Aerial crown-view tile of a tropical tree (Barro Colorado Island, Panama), acquired 20250414:
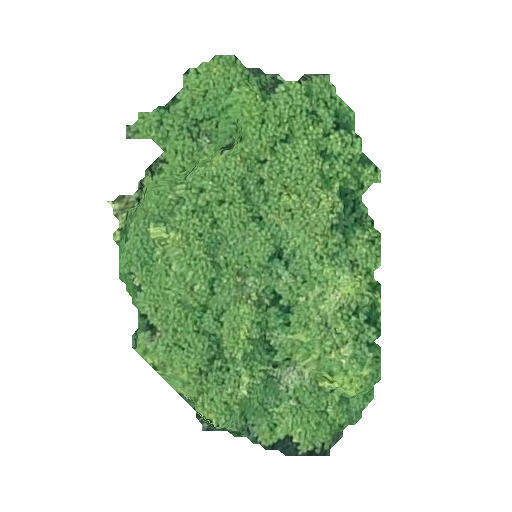
Species: Tachigali panamensis
GBIF accepted scientific name: Tachigali panamensis
Crown area: 120.41 m²